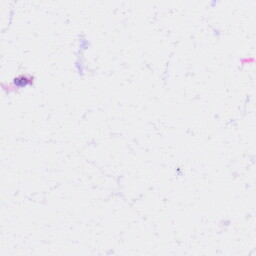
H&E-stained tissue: Liver